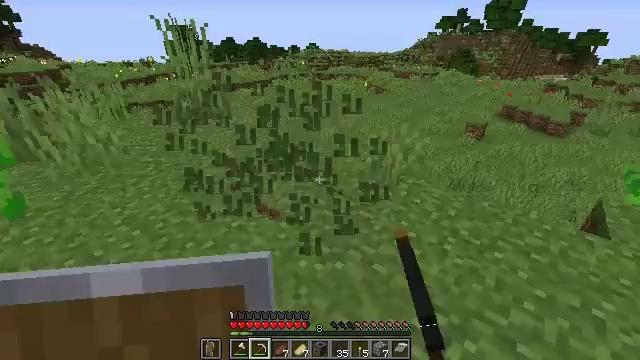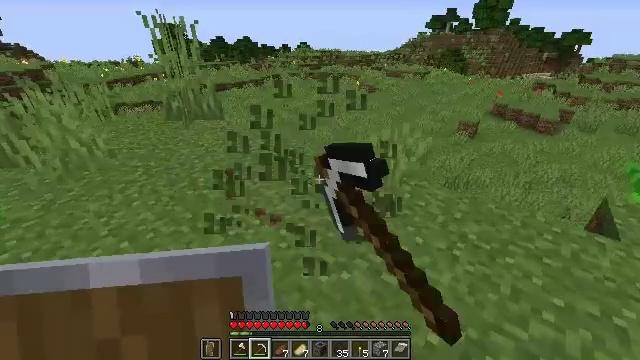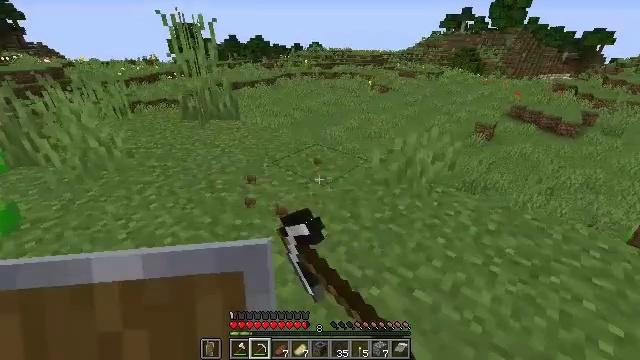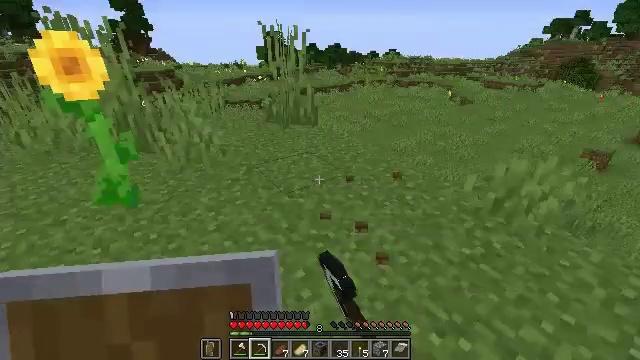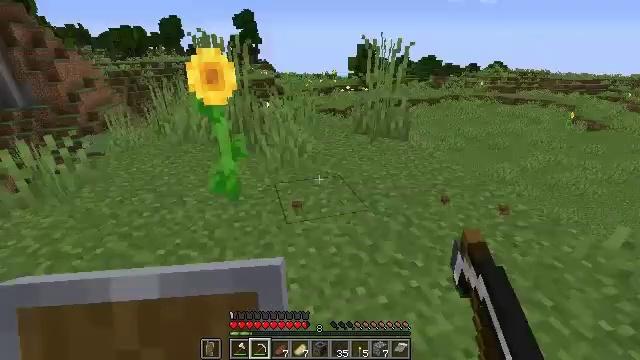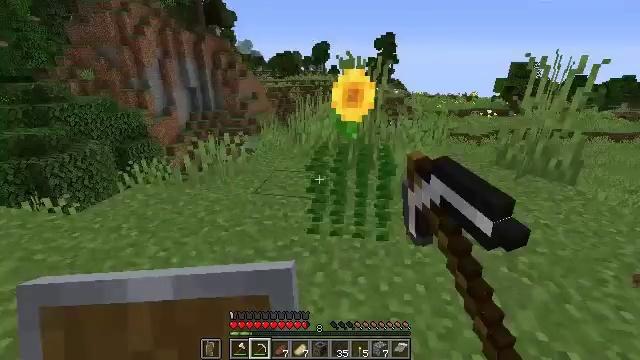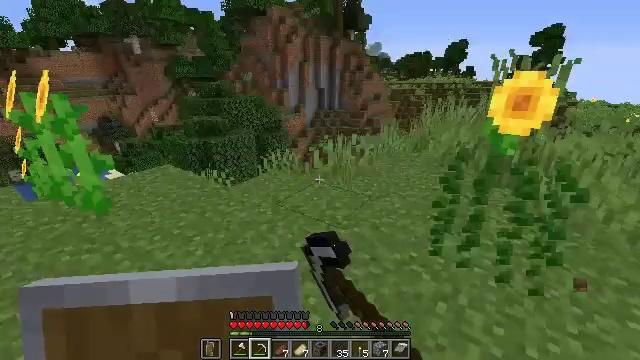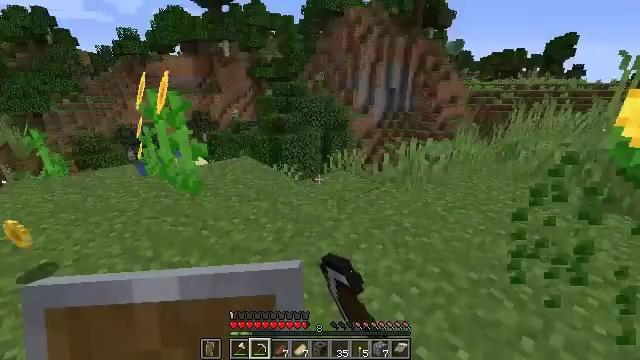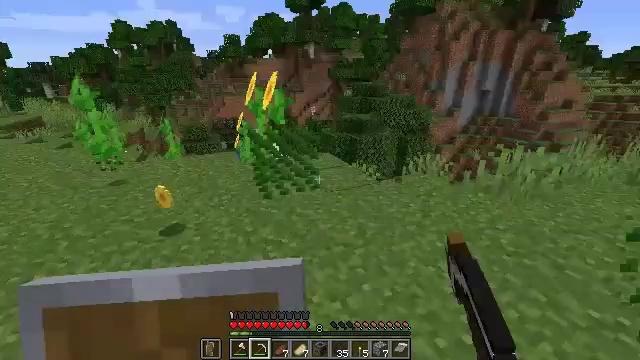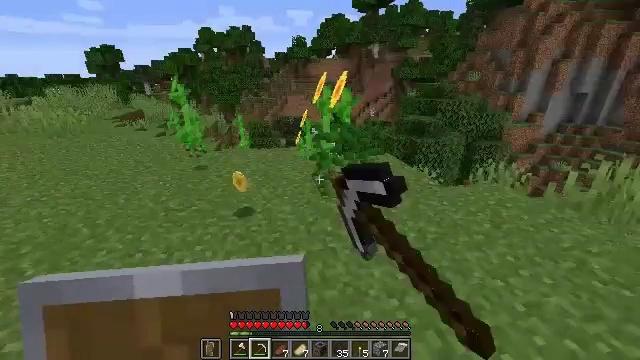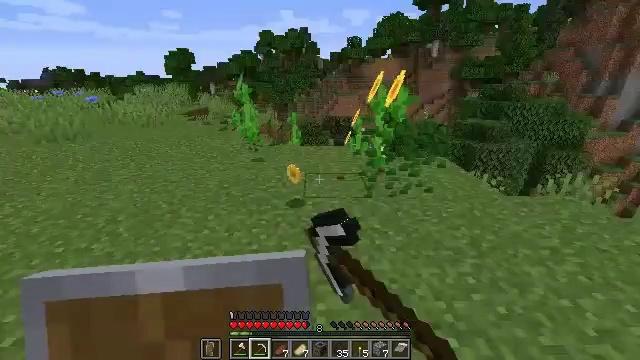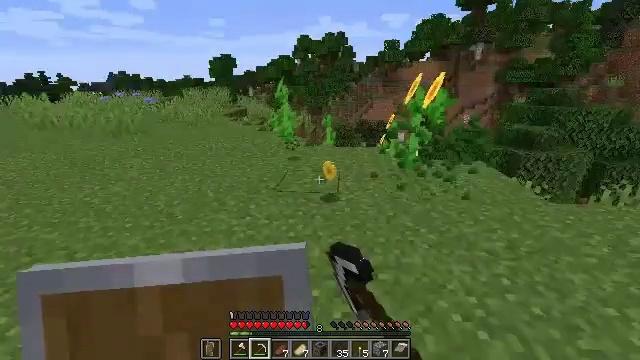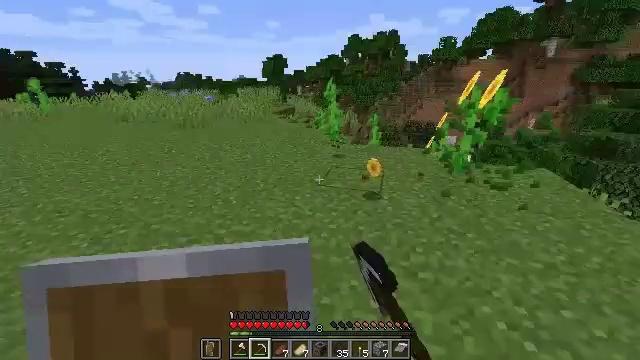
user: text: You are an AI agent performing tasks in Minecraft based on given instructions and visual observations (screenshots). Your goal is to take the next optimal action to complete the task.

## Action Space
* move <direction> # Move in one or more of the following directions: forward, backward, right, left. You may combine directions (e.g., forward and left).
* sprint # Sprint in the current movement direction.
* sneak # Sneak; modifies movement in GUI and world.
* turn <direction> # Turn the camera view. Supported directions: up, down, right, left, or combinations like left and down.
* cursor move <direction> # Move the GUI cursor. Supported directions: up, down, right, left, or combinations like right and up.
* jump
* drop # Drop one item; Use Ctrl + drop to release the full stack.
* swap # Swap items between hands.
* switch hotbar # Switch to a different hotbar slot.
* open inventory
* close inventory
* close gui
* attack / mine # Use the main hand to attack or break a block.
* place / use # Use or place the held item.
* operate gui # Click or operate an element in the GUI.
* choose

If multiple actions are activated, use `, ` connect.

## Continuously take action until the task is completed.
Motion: motion action
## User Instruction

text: Break the sunflower to collect it.
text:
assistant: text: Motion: move forward and move left, turn right, attack / mine
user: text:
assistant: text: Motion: move left, turn left, attack / mine
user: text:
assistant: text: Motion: move left, turn left and up, attack / mine
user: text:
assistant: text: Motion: move left, turn left and up, attack / mine
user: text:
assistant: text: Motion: move left, turn left and up, attack / mine
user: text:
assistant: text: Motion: move back and move left, turn left, attack / mine
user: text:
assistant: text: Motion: move back and move left, turn left, attack / mine
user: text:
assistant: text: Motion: move back and move left, turn left, attack / mine
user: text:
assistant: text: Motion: move back, turn left, attack / mine
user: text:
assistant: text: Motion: move back, turn left, attack / mine
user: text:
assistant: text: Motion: move back, turn left, attack / mine
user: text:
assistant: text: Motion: move left, turn left, attack / mine
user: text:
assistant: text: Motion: attack / mine